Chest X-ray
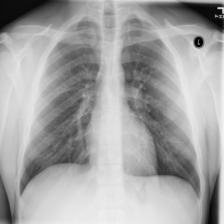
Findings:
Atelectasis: negative
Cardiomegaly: negative
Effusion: negative
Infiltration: negative
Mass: negative
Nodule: negative
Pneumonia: negative
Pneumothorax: negative
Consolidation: negative
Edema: negative
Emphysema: negative
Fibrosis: negative
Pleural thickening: negative
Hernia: negative